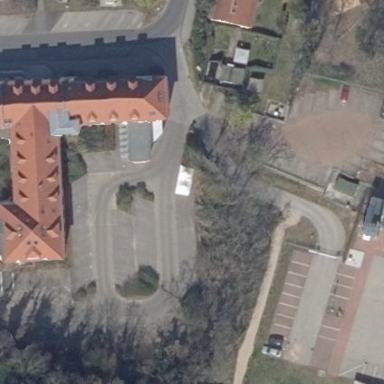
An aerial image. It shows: Street-side parking area.